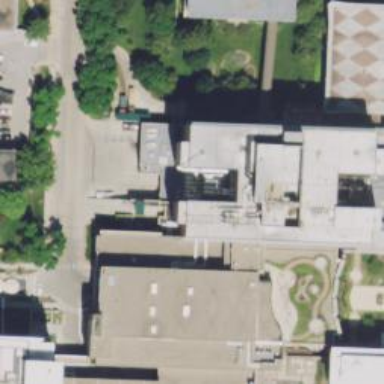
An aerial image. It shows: Hospital providing healthcare services.